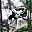
Label: 8